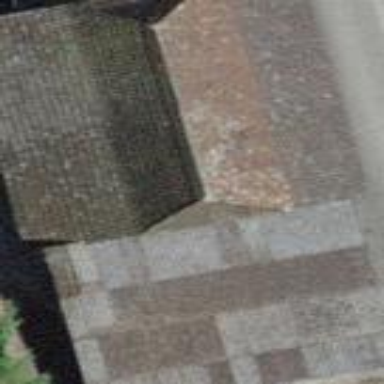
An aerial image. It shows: Rural barn.